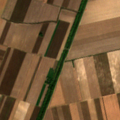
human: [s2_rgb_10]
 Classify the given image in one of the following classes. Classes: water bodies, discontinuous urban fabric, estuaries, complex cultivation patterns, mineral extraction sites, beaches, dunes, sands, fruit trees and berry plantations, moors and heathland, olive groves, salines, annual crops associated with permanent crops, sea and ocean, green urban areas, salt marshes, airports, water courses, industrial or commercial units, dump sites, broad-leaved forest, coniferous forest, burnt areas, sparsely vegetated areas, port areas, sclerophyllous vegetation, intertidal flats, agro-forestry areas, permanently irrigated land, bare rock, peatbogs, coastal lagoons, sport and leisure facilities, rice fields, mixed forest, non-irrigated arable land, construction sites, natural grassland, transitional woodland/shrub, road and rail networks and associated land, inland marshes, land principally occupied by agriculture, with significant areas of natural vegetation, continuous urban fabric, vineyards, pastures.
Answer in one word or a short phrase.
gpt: non-irrigated arable land